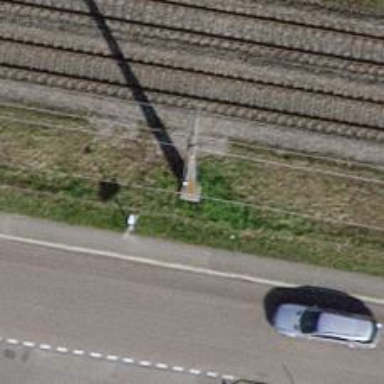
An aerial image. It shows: Power pole.